Question: I try to fetch data from google analytics using the <URL> in php.
I checked serval google groups and found out that the error comes most of the time when Curl is off and SSL is off too, but I checked in the phpinfo() and booth are running. Anyone an idea what it could be? On my local server it's running, but on the webserver it's not running.
'''
<br />
<b>Fatal error</b>: Uncaught exception 'Exception' with message 'GAPI: Failed to authenticate user. Error: &quot;Error=BadAuthentication
Url=https://www.google.com/accounts/ServiceLogin?service=analytics#Email=mail
Info=WebLoginRequired
&quot;' in /home/express/public_html/loggedIn/gapi.class.php:418
Stack trace:
#0 /home/express/public_html/loggedIn/gapi.class.php(62): gapi-&gt;authenticateUser('mail', 'pw')
#1 /home/express/public_html/loggedIn/request.php(10): gapi-&gt;__construct('mail', 'pw')
#2 {main}
thrown in <b
>/home/express/public_html/loggedIn/gapi.class.php</b> on line <b>418</b><br />
'''

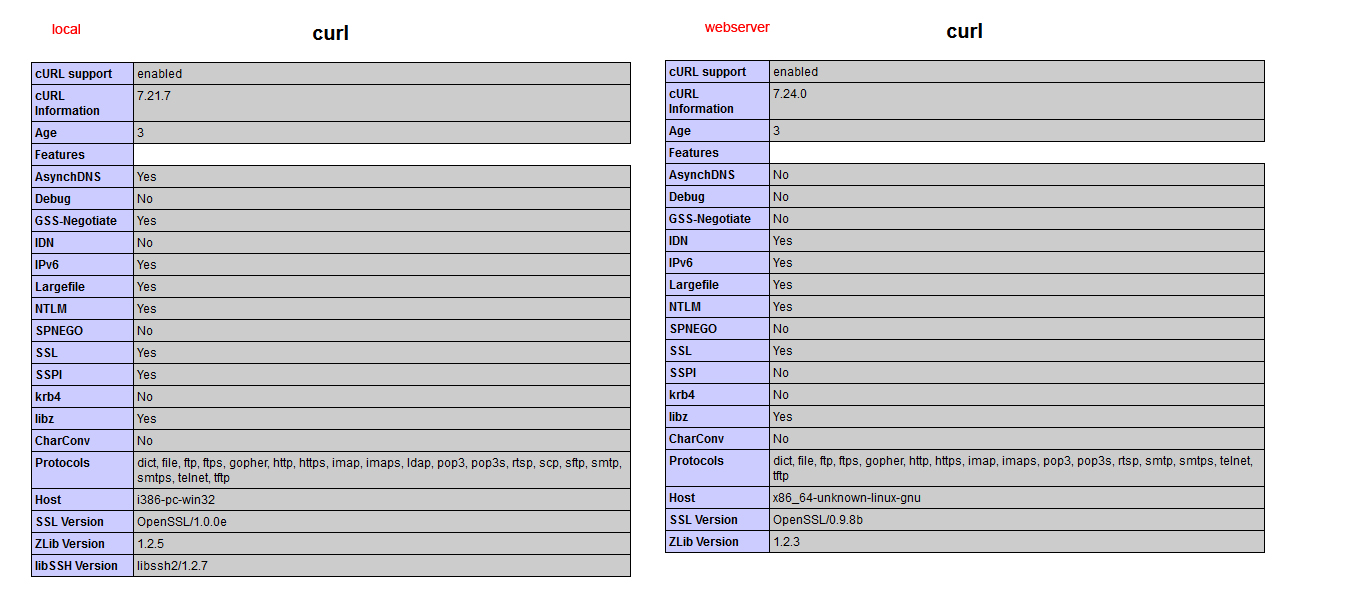
Answer: So after browsing more groups, a friend found out that you need to approve your account before you start fetching data for the first time <URL>